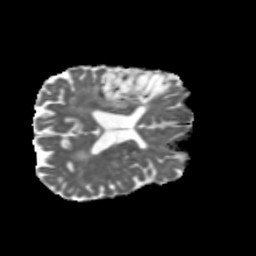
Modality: MD
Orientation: axial
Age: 75
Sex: male
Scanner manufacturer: siemens
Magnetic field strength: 3 T
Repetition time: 5.47 s
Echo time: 0.0854 s